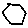
Label: hexagon